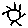
Label: sun